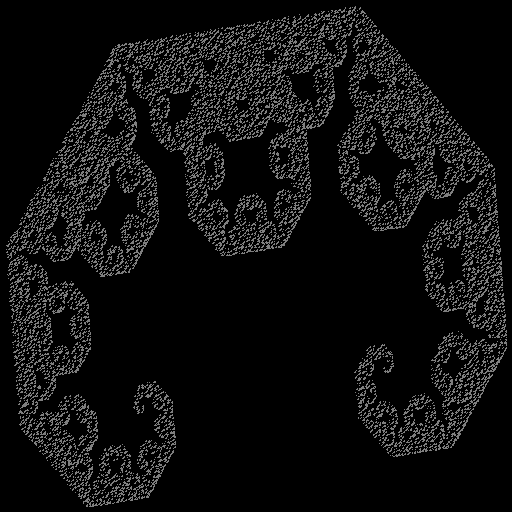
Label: c_curve